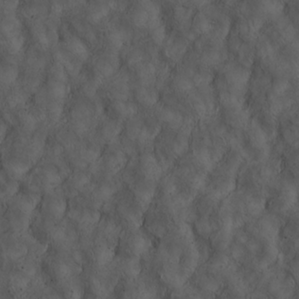
Label: non_frost